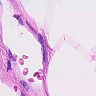
Metastatic tissue present: no